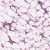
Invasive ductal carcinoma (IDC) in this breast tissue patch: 0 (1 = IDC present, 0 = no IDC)